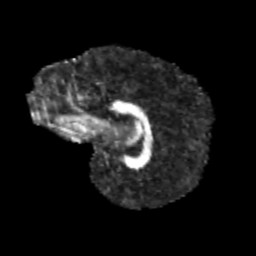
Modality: FA
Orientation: sagittal
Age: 13
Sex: male
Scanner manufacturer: siemens
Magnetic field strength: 3 T
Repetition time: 3.8 s
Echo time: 0.07 s